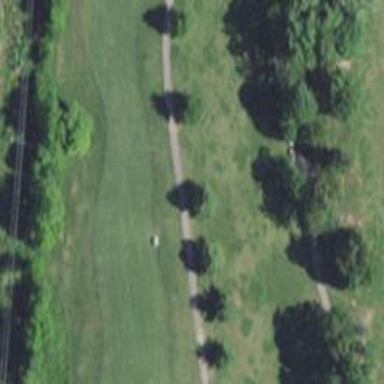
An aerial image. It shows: Golf hole.